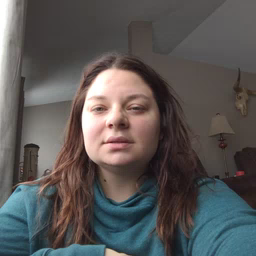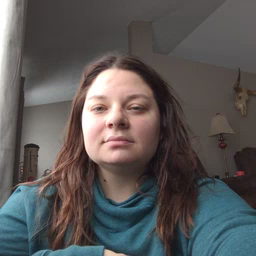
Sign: mom